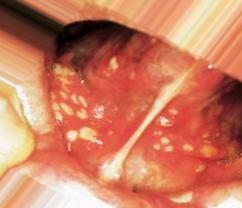
Condition: Mouth Ulcer